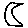
Label: moon